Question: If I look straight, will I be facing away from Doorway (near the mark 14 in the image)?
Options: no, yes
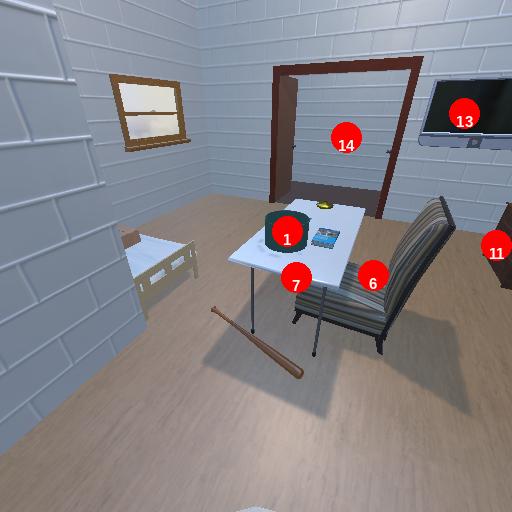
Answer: no